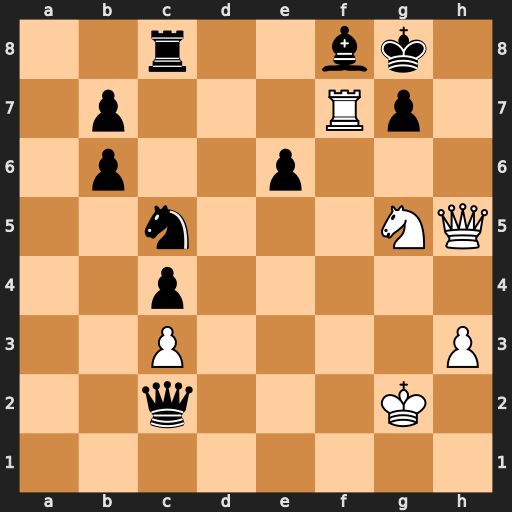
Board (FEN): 2r2bk1/1p3Rp1/1p2p3/2n3NQ/2p5/2P4P/2q3K1/8
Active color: w
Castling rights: -
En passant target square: -
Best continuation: Rf2 Qxf2+ Kxf2 Ne4+ Nxe4